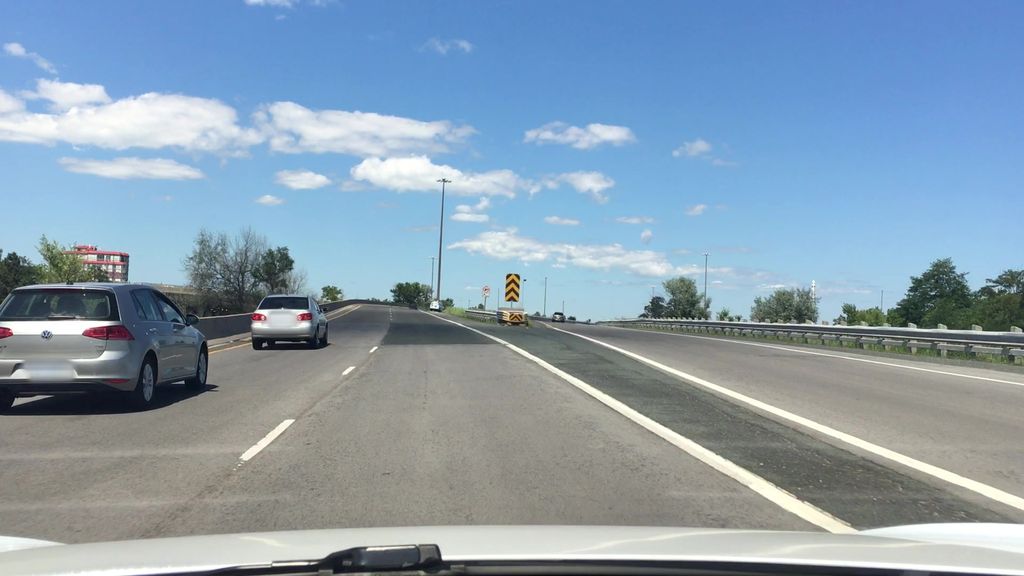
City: toronto